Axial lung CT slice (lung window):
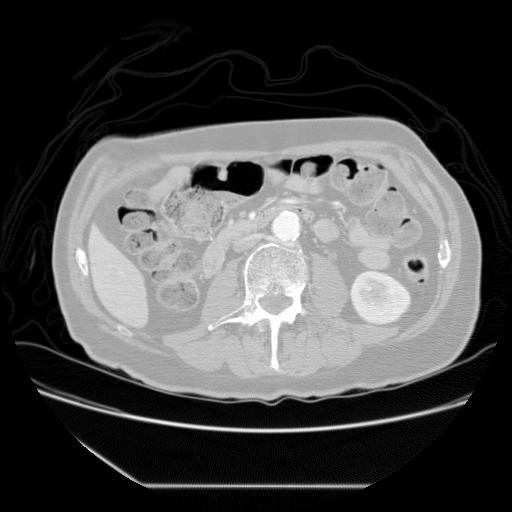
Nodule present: no